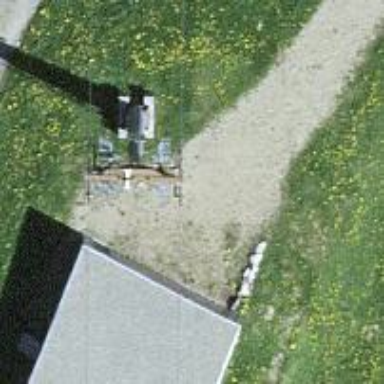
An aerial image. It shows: Pylon for aerialway.